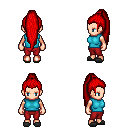
a pixel art fantasy rpg character, female body template, human, light skin, teal sleeveless shirt, red pants, red extra-long topknot hairstyle, gray slippers, four views (front, back, left, right), 2x2 character sprite sheet, small pixel art, hard edges, no anti-aliasing